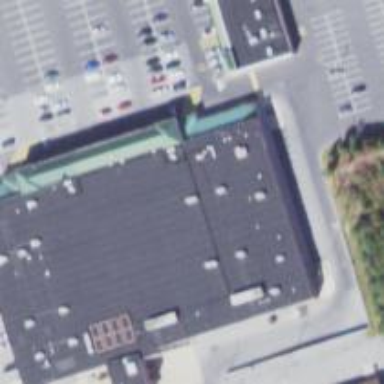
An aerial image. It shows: Fitness centre on leisure land.